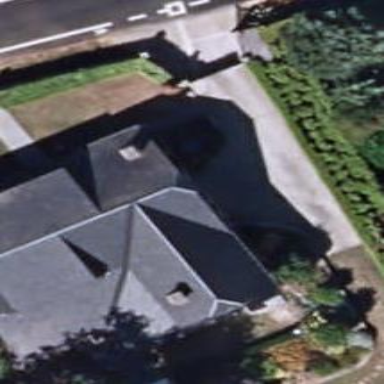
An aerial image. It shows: Simple and straightforward house.